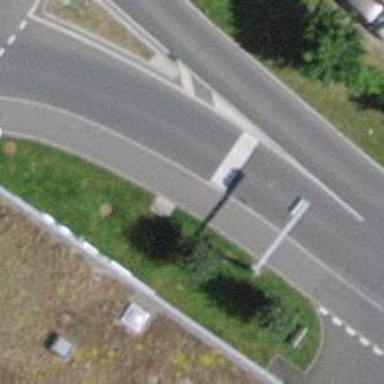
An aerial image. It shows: Asphalt sidewalk along the footway.